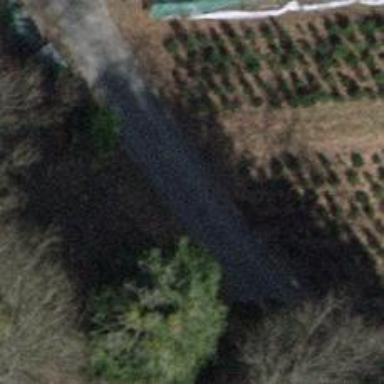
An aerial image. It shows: Well-maintained track road of grade 1.